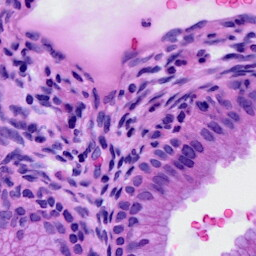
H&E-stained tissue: Cervix